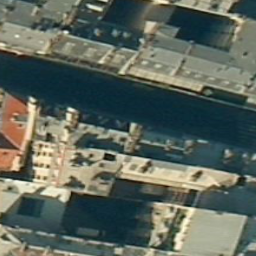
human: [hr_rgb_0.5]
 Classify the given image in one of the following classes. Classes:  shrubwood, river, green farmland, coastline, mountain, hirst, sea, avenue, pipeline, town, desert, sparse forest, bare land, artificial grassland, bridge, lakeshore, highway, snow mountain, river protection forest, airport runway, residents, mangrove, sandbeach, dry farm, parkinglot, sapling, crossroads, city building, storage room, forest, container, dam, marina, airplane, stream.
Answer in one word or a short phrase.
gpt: city building